Question: I've a case in which I need to draw square composed of four triangles like in the photo bellow :

The triangles parameters are stored in the JDBC , I know how to draw shapes in Libgdx but this kind of shape seems a bit tricky to me , any help or any idea on how to do this would be greatly appreciated . ( I'm not asking to write the code for me )
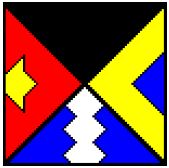
Answer: this is a simple example, I could not eh It tests, because I have no access to libgdx now, but as an idea I think, you can help.
'''
void draw(float x, float y, float width, float height, Color color) {
if (idx==verts.length)
flush();
//assuming (0, 0) is lower left, and Y is up
//bottom left vertex
verts[idx++] = x; //Position(x, y)
verts[idx++] = y;
verts[idx++] = color.r; //Color(r, g, b, a)
verts[idx++] = color.g;
verts[idx++] = color.b;
verts[idx++] = color.a;
//top left vertex
verts[idx++] = x; //Position(x, y)
verts[idx++] = y + height;
verts[idx++] = color.r; //Color(r, g, b, a)
verts[idx++] = color.g;
verts[idx++] = color.b;
verts[idx++] = color.a;
//bottom right vertex
verts[idx++] = x + (width / 2); //Position(x, y)
verts[idx++] = y + (height / 2);
verts[idx++] = color.r; //Color(r, g, b, a)
verts[idx++] = color.g;
verts[idx++] = color.b;
verts[idx++] = color.a;
//2
//| //| \ 3
//| /
//|/
//1
//
verts[idx++] = x + width; //Position(x, y)
verts[idx++] = y + height;
verts[idx++] = color.r; //Color(r, g, b, a)
verts[idx++] = color.g;
verts[idx++] = color.b;
verts[idx++] = color.a;
//
verts[idx++] = x; //Position(x, y)
verts[idx++] = y + height;
verts[idx++] = color.r; //Color(r, g, b, a)
verts[idx++] = color.g;
verts[idx++] = color.b;
verts[idx++] = color.a;
//
verts[idx++] = x + (width / 2); //Position(x, y)
verts[idx++] = y + (height / 2);
verts[idx++] = color.r; //Color(r, g, b, a)
verts[idx++] = color.g;
verts[idx++] = color.b;
verts[idx++] = color.a;
//2_____1
// \ /
// \ /
// 3
//
//
//
verts[idx++] = x + width; //Position(x, y)
verts[idx++] = y;
verts[idx++] = color.r; //Color(r, g, b, a)
verts[idx++] = color.g;
verts[idx++] = color.b;
verts[idx++] = color.a;
//
verts[idx++] = x + width; //Position(x, y)
verts[idx++] = y + height;
verts[idx++] = color.r; //Color(r, g, b, a)
verts[idx++] = color.g;
verts[idx++] = color.b;
verts[idx++] = color.a;
//
verts[idx++] = x + (width / 2); //Position(x, y)
verts[idx++] = y + (height / 2);
verts[idx++] = color.r; //Color(r, g, b, a)
verts[idx++] = color.g;
verts[idx++] = color.b;
verts[idx++] = color.a;
// 2
// /|
// 3/ |
// \ |
// \|
// 1
//
verts[idx++] = x; //Position(x, y)
verts[idx++] = y;
verts[idx++] = color.r; //Color(r, g, b, a)
verts[idx++] = color.g;
verts[idx++] = color.b;
verts[idx++] = color.a;
//
verts[idx++] = x + width; //Position(x, y)
verts[idx++] = y;
verts[idx++] = color.r; //Color(r, g, b, a)
verts[idx++] = color.g;
verts[idx++] = color.b;
verts[idx++] = color.a;
//
verts[idx++] = x + (width / 2); //Position(x, y)
verts[idx++] = y + (height / 2);
verts[idx++] = color.r; //Color(r, g, b, a)
verts[idx++] = color.g;
verts[idx++] = color.b;
verts[idx++] = color.a;
// 3
// / // /__ // 1 2
flush();
}
'''
When I wrote, the answer was not remembered in shape, that this example is for a mesh of libgdx.
Only you would have to adapt the code to draw a texture in each triangle, or color that your look.
If you need, some more code to make it work, comment on, and if I can I say you.
and if not, it work for you, comments, and I will delete